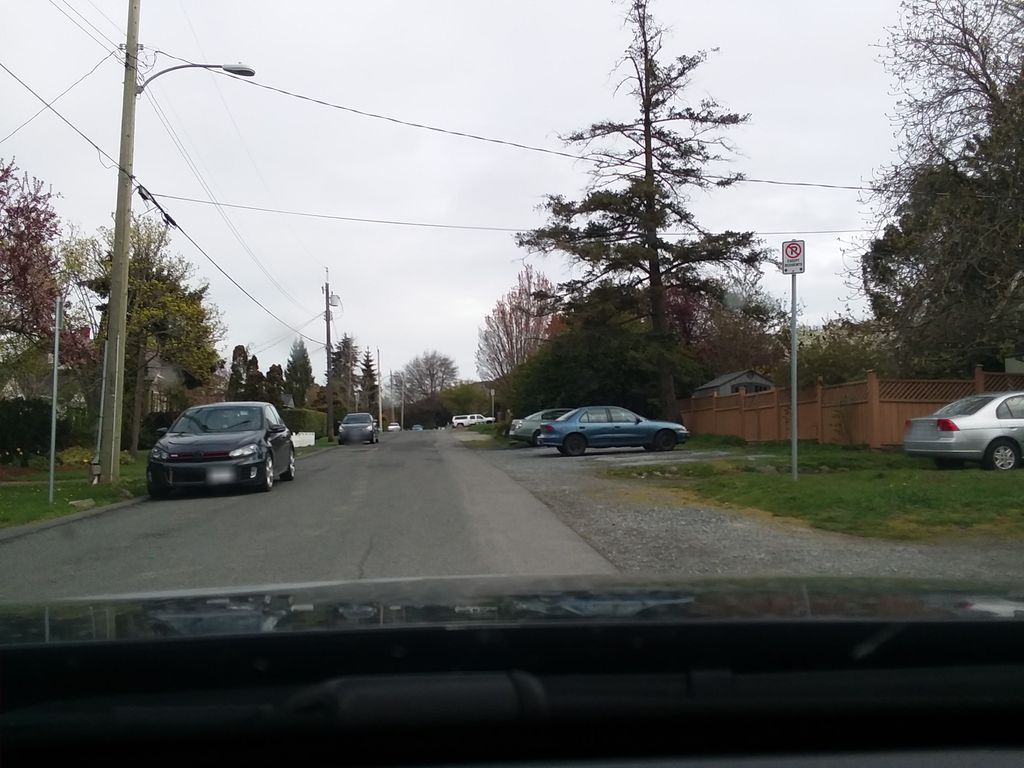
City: victoria